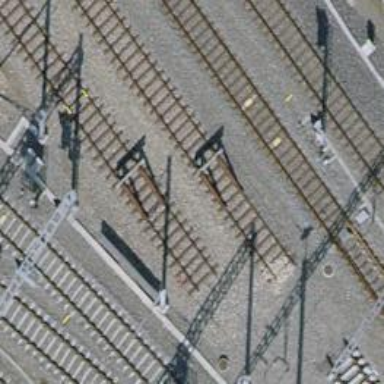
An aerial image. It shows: Railway buffer stop.